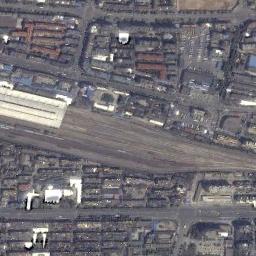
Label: railway_station